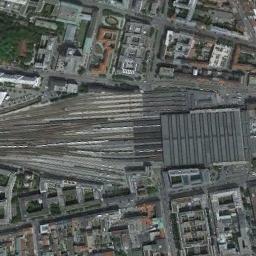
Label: railway_station